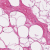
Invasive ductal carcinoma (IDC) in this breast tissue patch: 0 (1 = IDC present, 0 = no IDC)